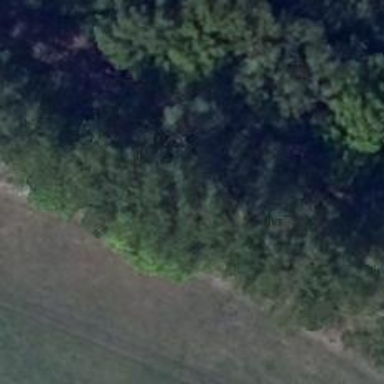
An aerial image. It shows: Row of trees in natural setting.